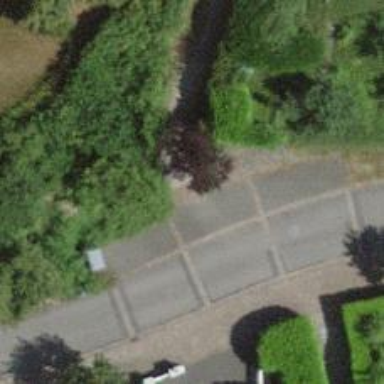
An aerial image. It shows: Kerb serving as barrier.